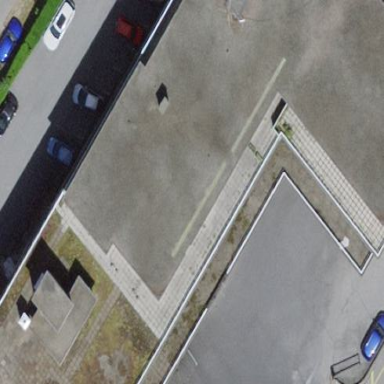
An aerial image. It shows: Commercial building.